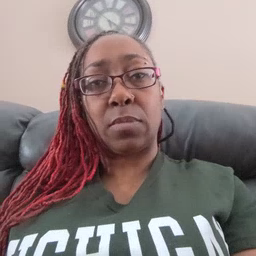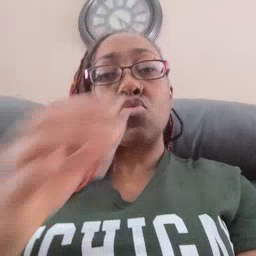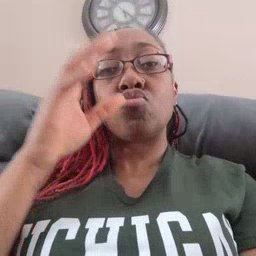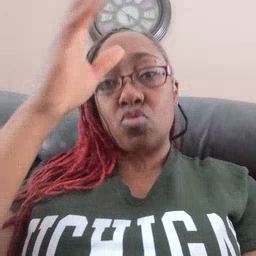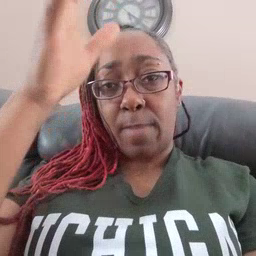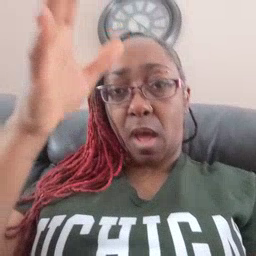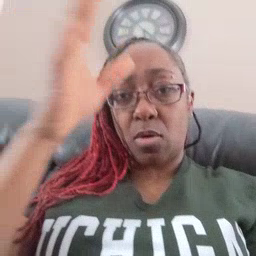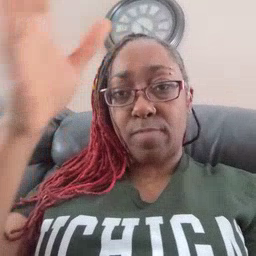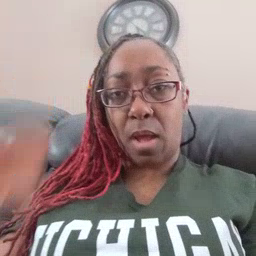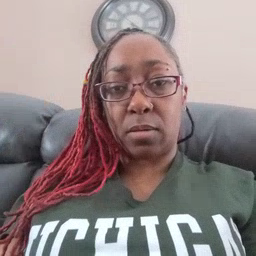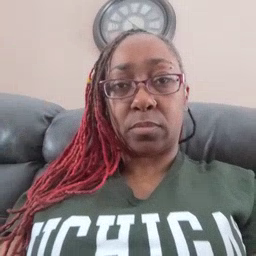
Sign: grandpa